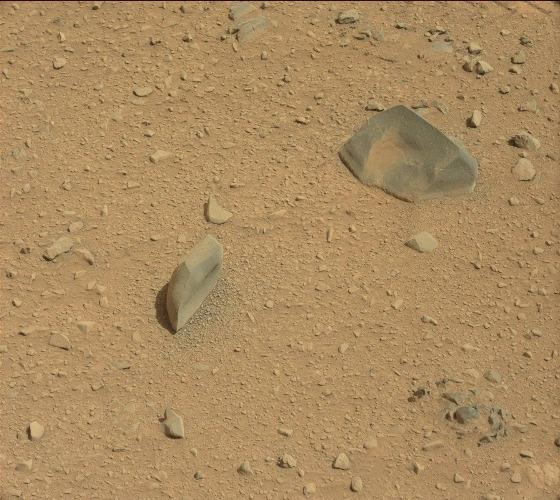
Terrain classes present: Bedrock, Gravel / Sand / Soil, Rock, Shadow, Track